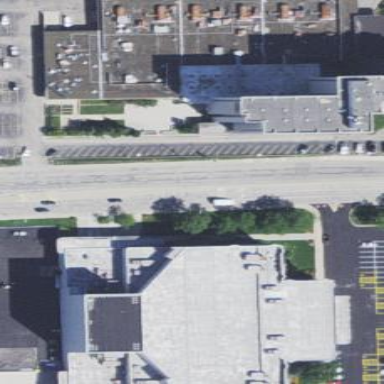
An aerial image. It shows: Commercial building that houses theatre.